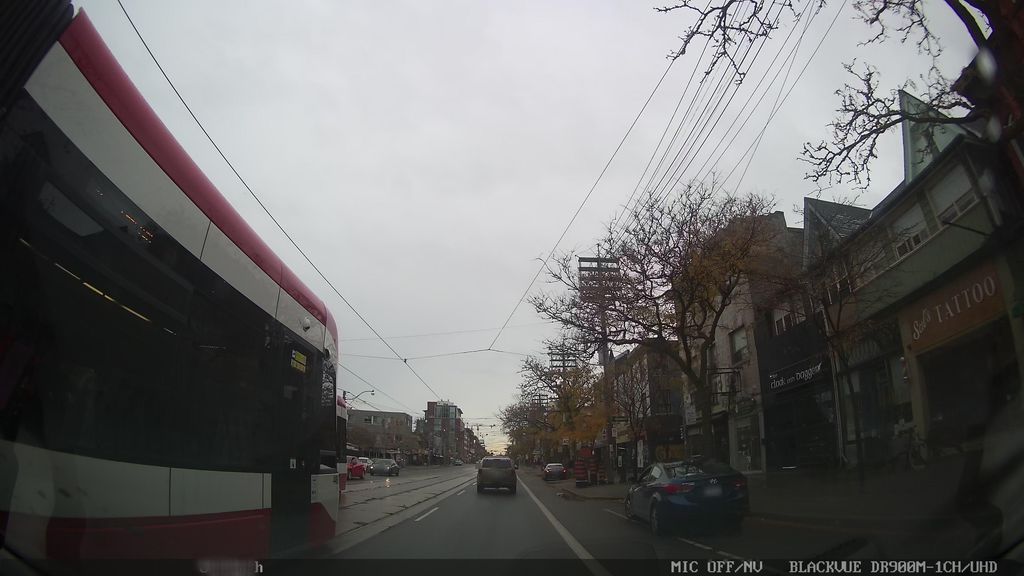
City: toronto